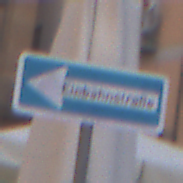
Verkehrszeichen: EinbahnstrasseLinksweisend
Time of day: MorningAfternoon
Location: Outdoor (Urban)
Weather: PartlyCloudy
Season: NotSpecified
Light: Natural